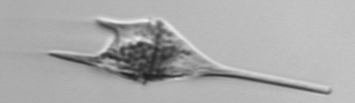
Label: Tripos_lineatus